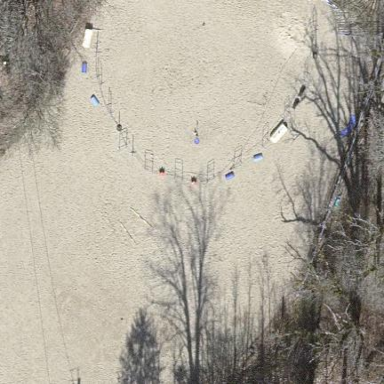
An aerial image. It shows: Sand pitch for equestrian sport activities.